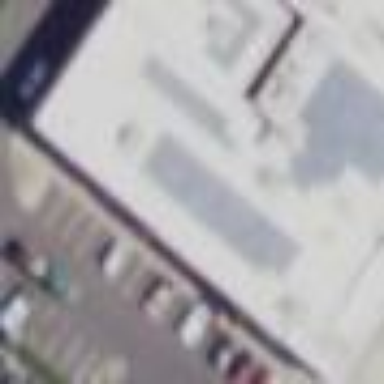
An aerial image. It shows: Retail building housing variety store.